Question: Visual Studio has the ability to break on all exceptions, even if they're caught. Note the checkbox under "Thrown" for CLR exceptions. When it's checked, the debugger breaks on every 'throw' statement, even if there's a 'catch' somewhere in the call stack.

Is there a way of doing this in code as well? I'm using .NET 4.5.1 in a 64-bit class library. My objective is to log every exception and its stack trace. That way, when I'm testing my program on computers that don't have Visual Studio, I get a log of thrown exceptions, even those I handle by showing a dialog to the user. My program is multithreaded, so it would need to raise an event on a thrown exception in any thread as well.
One awful way of doing it is to just extend 'Exception', put some code in that new class's constructor, and make sure every exception extends it. But, that's not feasible given many of the exceptions that are thrown aren't even by my code but by the CLR itself.
So, ideas on how to raise or listen to an event that gets raised whenever an exception is thrown, even if that exception is caught? All I've seen are various ways of catching uncaught exceptions, which isn't what I want.
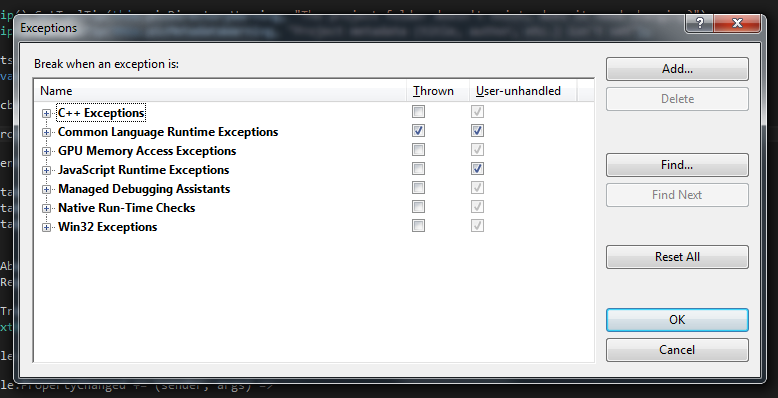
Answer: You can use <URL> Event.
'''
AppDomain.Current.FirstChanceException += (sender, eventArgs) =>
{
Logger.Log(eventArgs.ToString());
}
'''